Question: Who designed it?
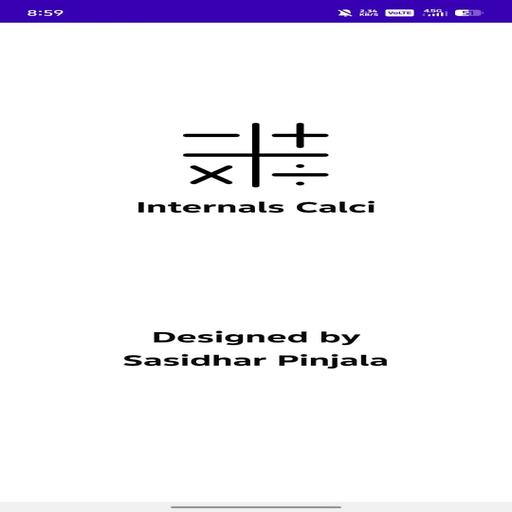
Answer: Sasidhar Pinjala